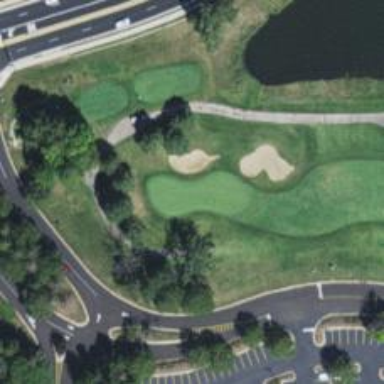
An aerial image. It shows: View of golf hole.